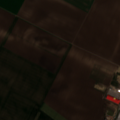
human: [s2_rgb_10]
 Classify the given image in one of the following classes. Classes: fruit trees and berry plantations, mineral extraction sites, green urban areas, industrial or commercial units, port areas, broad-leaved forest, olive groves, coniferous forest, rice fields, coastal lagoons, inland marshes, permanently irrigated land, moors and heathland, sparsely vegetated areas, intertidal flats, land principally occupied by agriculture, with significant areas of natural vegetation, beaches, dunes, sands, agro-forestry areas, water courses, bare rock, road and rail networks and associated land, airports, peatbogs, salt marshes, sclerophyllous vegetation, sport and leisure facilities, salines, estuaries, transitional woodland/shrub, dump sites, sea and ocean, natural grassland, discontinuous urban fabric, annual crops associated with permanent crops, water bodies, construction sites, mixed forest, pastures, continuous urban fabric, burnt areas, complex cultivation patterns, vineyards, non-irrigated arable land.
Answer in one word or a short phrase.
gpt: non-irrigated arable land